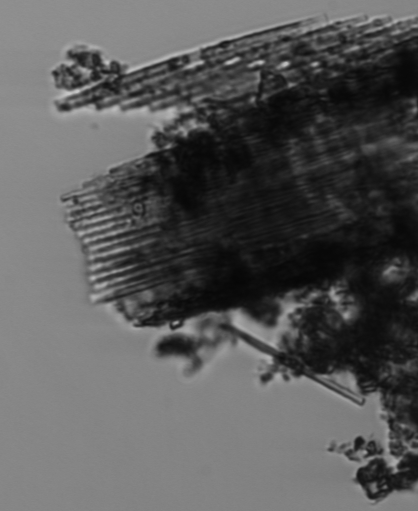
Label: Bacillaria